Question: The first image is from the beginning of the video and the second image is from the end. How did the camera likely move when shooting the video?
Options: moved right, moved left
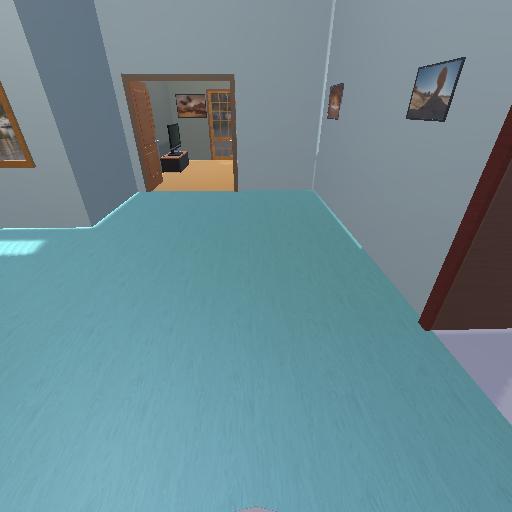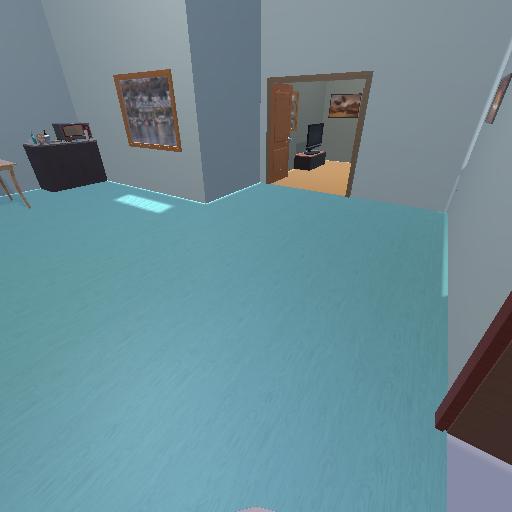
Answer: moved right